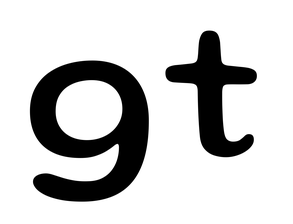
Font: Gluten_Regular